Question: Setup a graph using matplotlib which is working properly (see image below), but when I try to add a legend I get the following error: 'UserWarning: No labeled objects found. Use label='...' kwarg on indivial plots.'
Here's the code I'm using to define the lines that I want in the legend and draw the legend:
'''
#Moving average labels
smaLabel1 = str(SMA1)+'d SMA'
smaLabel2 = str(SMA2)+'d SMA'
smaLabel3 = str(SMA3)+'d SMA'
#Add SMAs to chart
ax1.plot(ind, avg1, '#5998ff', label=smaLabel1, linewidth=1)
ax1.plot(ind, avg2, '#ffbb82', label=smaLabel2, linewidth=1)
ax1.plot(ind, avg3, '#d689c4', label=smaLabel3, linewidth=1)
""" End SMA additions """
#Add legend
plt.legend()
'''
I've checked the 'smaLabel' variables, and all hold the correct strings. Anyone know why the labels aren't registering?

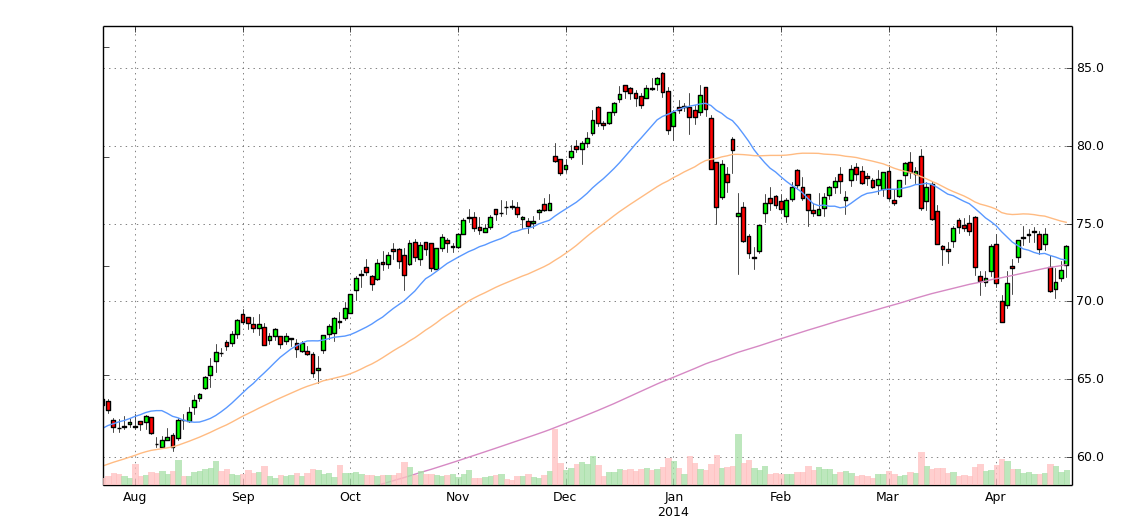
Answer: You must have plot the candle plots and the volume before plotting the SMA. The candle plot doesn't have any labeled object, when you call the 'plt.legend()', it tries to plot a label for every plot on the current axes. Therefore, you get this 'UserWarning: No labeled objects found. Use label='...' kwarg on indivial plots.'
To solve it, I hope it is clear at this point, simply requires you to plot the SMA's very first, before the candle plot, and call the 'legend()' right after that before any other plots being generated.